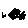
Label: flower